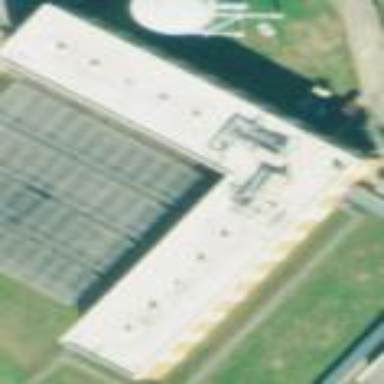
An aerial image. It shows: Prison building with flat roof.